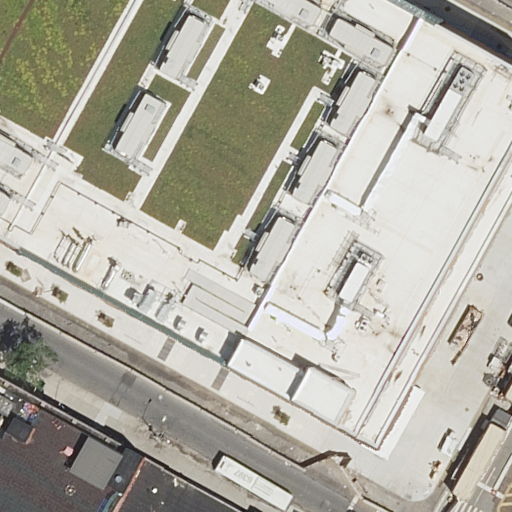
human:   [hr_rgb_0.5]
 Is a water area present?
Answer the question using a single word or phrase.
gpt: no

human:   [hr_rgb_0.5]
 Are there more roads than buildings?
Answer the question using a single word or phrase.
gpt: no

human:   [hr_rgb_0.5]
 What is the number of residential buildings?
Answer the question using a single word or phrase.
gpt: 2

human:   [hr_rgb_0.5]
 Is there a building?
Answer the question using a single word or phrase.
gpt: yes

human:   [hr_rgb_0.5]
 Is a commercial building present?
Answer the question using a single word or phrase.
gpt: no

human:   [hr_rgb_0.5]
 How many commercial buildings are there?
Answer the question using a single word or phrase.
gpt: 0

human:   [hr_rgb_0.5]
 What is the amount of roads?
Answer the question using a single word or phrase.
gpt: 2

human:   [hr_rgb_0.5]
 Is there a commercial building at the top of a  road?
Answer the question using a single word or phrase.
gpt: no

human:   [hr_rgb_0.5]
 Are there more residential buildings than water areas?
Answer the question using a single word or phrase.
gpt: yes

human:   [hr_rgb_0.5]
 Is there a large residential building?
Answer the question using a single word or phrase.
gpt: yes

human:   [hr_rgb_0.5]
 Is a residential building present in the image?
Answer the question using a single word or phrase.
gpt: yes

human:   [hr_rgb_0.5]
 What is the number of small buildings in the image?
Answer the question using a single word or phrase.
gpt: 0

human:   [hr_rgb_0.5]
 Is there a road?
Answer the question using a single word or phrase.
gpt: yes

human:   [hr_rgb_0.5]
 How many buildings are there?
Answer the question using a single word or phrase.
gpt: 2

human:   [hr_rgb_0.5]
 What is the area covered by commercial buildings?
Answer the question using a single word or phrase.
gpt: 0m2

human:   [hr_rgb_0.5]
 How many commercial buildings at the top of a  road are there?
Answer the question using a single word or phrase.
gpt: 0

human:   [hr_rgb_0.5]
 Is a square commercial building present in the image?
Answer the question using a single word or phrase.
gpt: no

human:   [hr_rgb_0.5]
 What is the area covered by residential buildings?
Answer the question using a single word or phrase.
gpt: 5376m2

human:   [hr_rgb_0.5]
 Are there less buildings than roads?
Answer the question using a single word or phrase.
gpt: no

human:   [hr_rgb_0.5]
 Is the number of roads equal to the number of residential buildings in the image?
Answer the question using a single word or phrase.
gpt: yes

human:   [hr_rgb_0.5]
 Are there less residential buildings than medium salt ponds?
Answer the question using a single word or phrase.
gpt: no

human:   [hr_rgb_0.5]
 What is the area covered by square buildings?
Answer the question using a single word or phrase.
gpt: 0m2

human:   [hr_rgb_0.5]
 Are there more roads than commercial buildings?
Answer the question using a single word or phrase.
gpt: yes

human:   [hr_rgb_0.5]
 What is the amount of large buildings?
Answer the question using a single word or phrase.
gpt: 2

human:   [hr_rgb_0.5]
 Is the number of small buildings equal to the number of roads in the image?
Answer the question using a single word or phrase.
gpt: no

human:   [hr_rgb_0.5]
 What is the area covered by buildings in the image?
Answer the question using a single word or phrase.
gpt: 5376m2

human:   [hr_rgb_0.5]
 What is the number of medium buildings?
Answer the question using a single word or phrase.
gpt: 0

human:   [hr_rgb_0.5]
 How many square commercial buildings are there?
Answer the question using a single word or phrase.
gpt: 0

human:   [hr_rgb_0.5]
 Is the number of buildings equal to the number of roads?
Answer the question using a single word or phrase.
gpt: yes

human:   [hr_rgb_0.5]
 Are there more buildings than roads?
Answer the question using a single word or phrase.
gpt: no

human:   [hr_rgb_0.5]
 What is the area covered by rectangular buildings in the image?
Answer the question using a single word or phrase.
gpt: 5376m2

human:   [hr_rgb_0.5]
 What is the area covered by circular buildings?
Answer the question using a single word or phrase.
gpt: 0m2

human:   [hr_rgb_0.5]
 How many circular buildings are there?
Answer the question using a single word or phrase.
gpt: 0

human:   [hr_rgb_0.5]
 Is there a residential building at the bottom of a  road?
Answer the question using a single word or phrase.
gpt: no

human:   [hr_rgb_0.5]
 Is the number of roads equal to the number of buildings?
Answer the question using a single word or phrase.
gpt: yes

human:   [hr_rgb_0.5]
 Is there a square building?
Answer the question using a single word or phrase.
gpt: no

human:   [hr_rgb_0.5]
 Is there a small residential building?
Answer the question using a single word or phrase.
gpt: no

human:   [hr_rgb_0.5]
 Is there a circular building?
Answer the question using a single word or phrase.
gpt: no

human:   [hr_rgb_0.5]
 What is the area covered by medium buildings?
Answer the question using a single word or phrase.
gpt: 0m2

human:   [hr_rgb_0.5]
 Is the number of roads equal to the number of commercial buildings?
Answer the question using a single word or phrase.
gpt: no

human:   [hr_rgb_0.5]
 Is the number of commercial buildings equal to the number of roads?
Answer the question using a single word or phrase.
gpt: no

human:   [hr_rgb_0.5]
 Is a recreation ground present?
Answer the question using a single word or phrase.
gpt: no

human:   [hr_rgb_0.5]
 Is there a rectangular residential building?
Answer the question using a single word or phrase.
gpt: yes

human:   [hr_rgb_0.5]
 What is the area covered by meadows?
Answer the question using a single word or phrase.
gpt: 0m2

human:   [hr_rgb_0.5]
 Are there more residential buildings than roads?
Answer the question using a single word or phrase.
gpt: no

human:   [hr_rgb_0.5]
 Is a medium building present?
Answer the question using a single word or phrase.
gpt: no

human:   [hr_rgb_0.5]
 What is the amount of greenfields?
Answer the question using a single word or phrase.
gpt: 0

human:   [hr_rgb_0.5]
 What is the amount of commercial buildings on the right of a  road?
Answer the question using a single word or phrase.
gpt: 0

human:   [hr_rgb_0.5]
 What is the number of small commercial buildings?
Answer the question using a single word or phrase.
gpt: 0

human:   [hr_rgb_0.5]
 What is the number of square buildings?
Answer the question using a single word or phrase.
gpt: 0

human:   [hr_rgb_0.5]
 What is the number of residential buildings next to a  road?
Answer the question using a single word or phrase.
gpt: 2

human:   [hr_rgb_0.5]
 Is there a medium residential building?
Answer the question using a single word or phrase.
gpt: no

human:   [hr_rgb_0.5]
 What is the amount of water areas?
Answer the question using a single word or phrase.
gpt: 0

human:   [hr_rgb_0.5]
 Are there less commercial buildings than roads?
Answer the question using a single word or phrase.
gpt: yes

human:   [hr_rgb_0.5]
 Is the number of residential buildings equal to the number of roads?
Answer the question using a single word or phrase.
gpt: yes

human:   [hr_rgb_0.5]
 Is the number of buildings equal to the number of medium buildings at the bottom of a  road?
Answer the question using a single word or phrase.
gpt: no

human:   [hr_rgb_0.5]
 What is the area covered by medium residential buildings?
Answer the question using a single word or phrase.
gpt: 0m2

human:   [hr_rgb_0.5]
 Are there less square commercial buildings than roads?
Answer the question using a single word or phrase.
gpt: yes

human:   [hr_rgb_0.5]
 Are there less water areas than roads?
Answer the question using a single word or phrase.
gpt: yes

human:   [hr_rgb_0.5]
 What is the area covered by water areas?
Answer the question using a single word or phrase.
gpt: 0m2

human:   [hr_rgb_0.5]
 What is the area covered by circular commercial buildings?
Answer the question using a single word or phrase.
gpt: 0m2

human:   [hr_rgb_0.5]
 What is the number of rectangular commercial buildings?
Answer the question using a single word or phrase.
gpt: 0

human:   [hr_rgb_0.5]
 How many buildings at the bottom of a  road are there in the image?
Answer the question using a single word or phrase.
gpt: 0

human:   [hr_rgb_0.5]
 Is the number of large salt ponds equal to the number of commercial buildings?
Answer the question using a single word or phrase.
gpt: yes